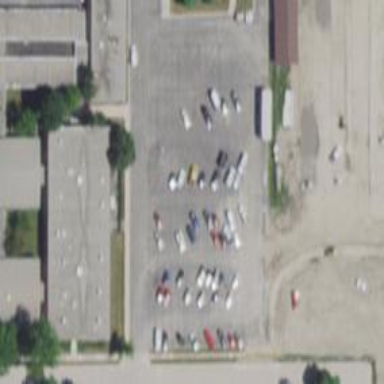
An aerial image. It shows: Parking area.